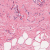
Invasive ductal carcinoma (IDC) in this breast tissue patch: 0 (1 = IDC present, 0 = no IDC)